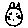
Label: cat